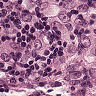
Metastatic tissue present: yes